Question: I complete a vscode extension by 'vscode.languages.registerCompletionItemProvider(selector, new FuncCompletionProvider(),'.')'
I want to listen which suggestion is selected. In the image below,when I click the current item I want to get the 'CompletionItem' Info.

I tried to use the 'resolveCompletionItem' function, but before the suggestion is selected 'resolveCompletionItem' was triggered.
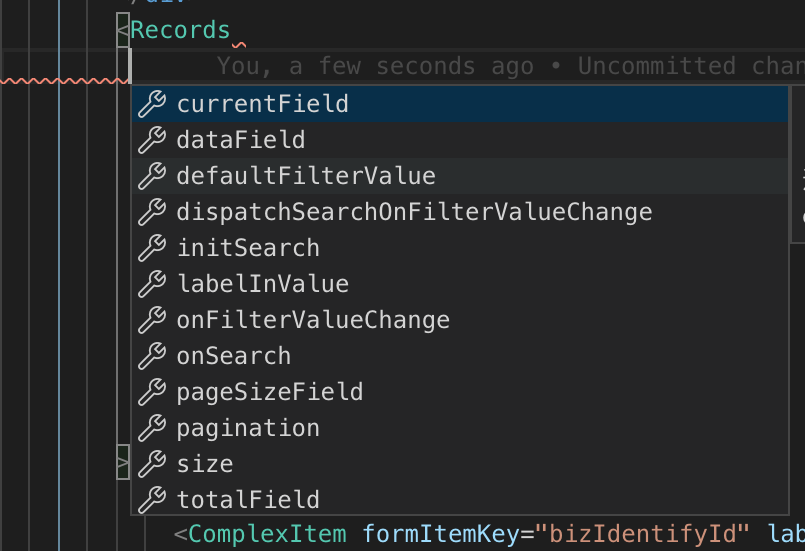
Answer: > I tried to use the resolveCompletionItem function, but before the suggestion is selected resolveCompletionItem was triggered.
It appears this is intentional. Per their docs:
> Note that this function is called when completion items are already showing in the UI or when an item has been selected for insertion
'selected' meaning selected in the list, not committed
---
The recommended way to gain insight on when a 'CompletionItem' is inserted is using the <URL> property:
> An optional command that is executed after inserting this completion. Note that additional modifications to the current document should be described with the additionalTextEdits-property.
:
'''
export function activate(context: vscode.ExtensionContext) {
context.subscriptions.push(
vscode.languages.registerCompletionItemProvider('html', new MyCompletionProvider),
vscode.commands.registerCommand("doTheThing", () => {
console.log('did the thing!!');
});
);
}
class MyCompletionProvider implements vscode.CompletionItemProvider {
provideCompletionItems(document: vscode.TextDocument, position: vscode.Position, token: vscode.CancellationToken, context: vscode.CompletionContext): vscode.ProviderResult<vscode.CompletionItem[] | vscode.CompletionList> {
const myHTMLCompletionItem: vscode.CompletionItem = new vscode.CompletionItem("myHTML");
myHTMLCompletionItem.command = {
title: '',
command: 'doTheThing'
};
return new vscode.CompletionList([myHTMLCompletionItem]);
}
}
'''